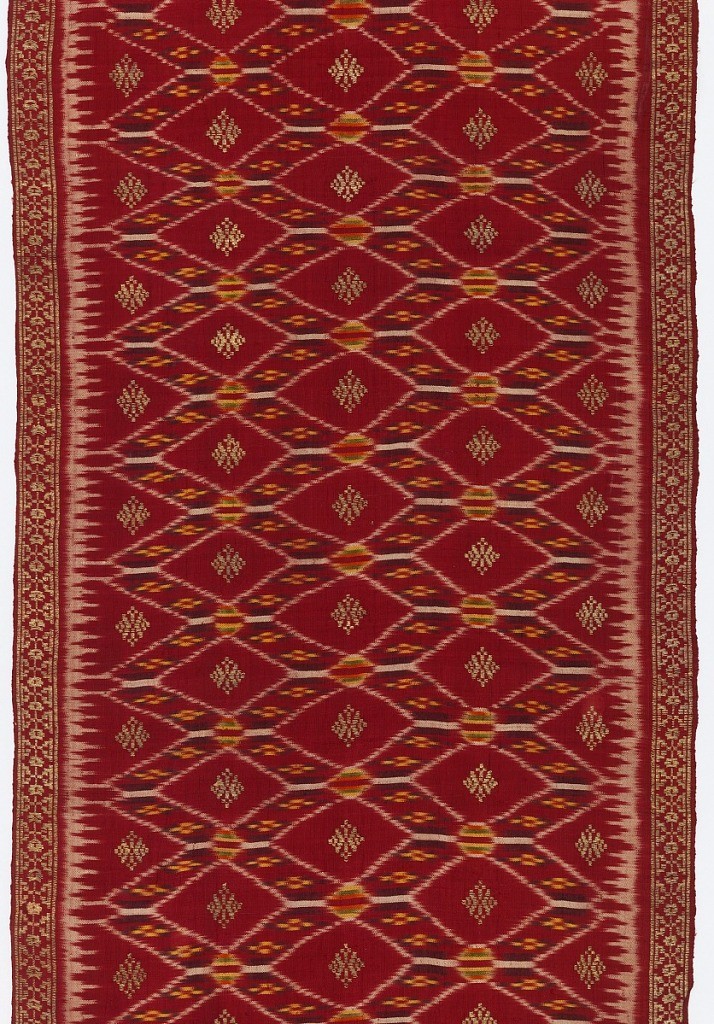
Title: Textile
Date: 19th century
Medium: silk Technique: tied resist patterning in weft (ikat) on plain weave; discontinuous supplementary weft patterning (brocaded)
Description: Long and narrow textile, probably a breast cloth (kemben), in red with green, purple, orange, and yellow. Borders fringed and heavily brocaded. Center design shows diamond-shaped lattice pattern with brocaded geometric florals.